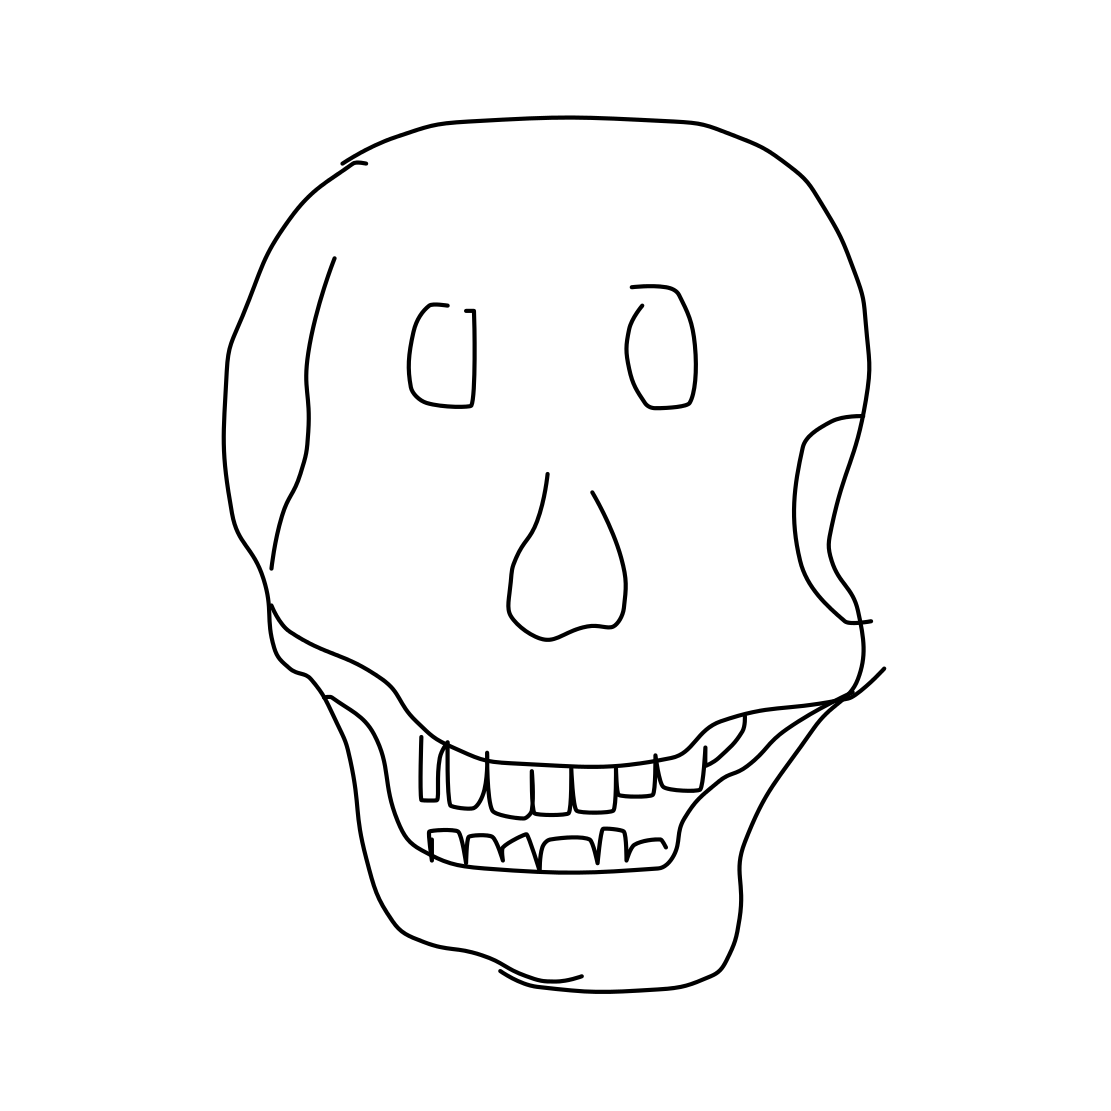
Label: skull